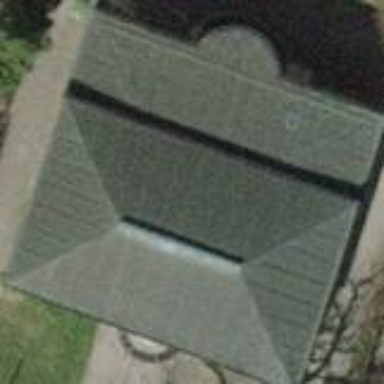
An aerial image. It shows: Kindergarten building.